Interaction volume radius: 10 \u00c5
Interaction volume height: 10 \u00c5
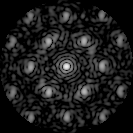
Disorder parameter: 0.4002